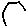
Label: hexagon